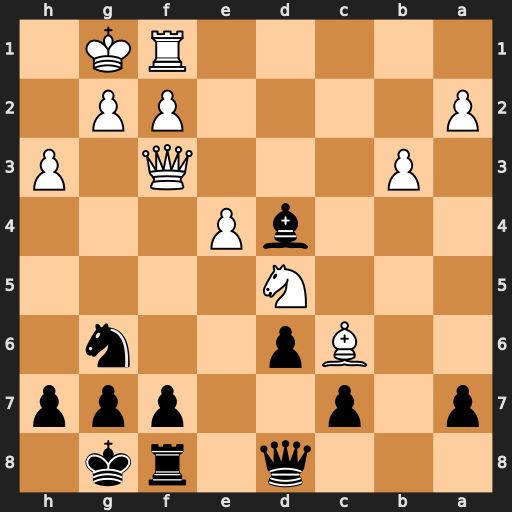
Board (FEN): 3q1rk1/p1p2ppp/2Bp2n1/3N4/3bP3/1P3Q1P/P4PP1/5RK1
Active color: b
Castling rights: -
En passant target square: -
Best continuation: Ne5 Qe2 Nxc6 Qc4 Bc5